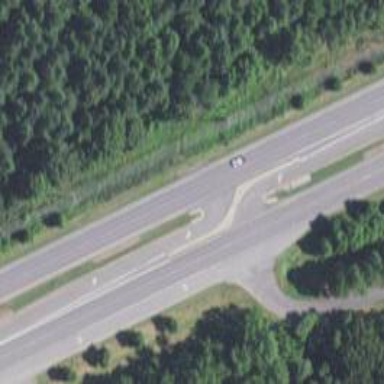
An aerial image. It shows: Asphalt trunk link road.